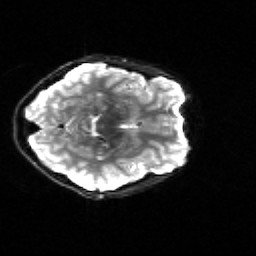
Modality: sbref
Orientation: axial
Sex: female
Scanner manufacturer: siemens
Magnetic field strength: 3 T
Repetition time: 5 s
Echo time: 0.071 s